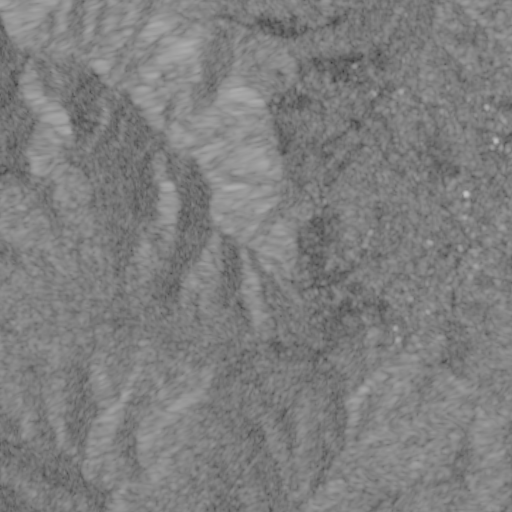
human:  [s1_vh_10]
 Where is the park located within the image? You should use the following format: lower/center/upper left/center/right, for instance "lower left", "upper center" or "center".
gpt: The park is located in the upper right of the image.
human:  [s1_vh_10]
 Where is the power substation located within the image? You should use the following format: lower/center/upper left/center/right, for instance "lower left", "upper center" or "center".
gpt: The power substation is located in the upper right of the image.
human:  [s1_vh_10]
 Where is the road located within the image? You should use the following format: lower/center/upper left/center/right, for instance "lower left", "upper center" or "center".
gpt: There is no road in the image.

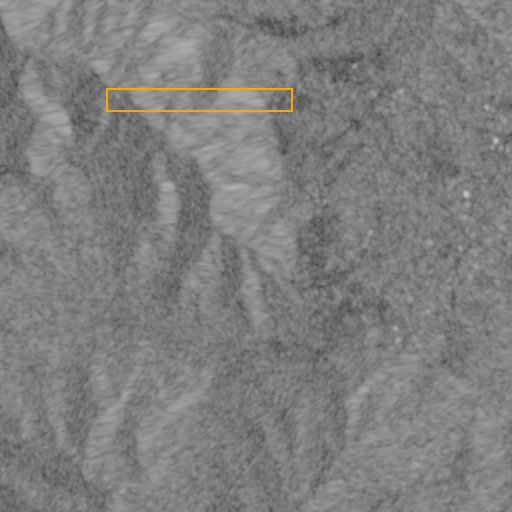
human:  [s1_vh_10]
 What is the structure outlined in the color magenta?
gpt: There is no magenta outline.
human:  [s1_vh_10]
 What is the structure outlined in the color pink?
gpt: There is no structure outlined in pink.